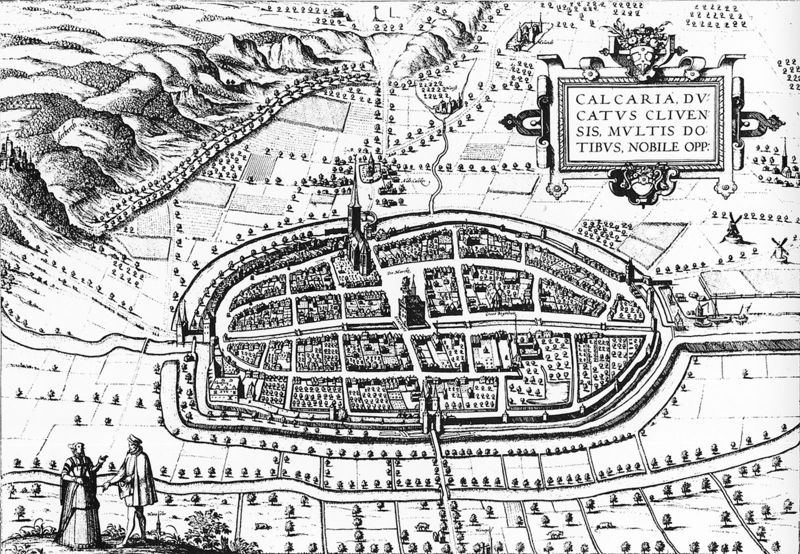
Titel: Vogelschauansicht von Kalkar
Künstler: Franz Hogenberg
Schlagwörter: berg, mann, bäume, fluss, landschaft, menschen, stadt, frau, männer, straße, zeichnung, felder, häuser, hügel, windmühle, kirche, wege, paar, windmühlen, garten, aussicht, schrift, berge, gebirge, dorf, mauer, platz, vogelperspektive, straßen, schild, burg, umriß, stich, text, rathaus, wappen, stadttor, schloß, stadtmauer, plan, landkarte, legende, wall, grundriß, latein, stadtplan, übersicht, umgebung, luftansicht, überblick, wartburg, rollwerk, #berge, calcaria, calcardia